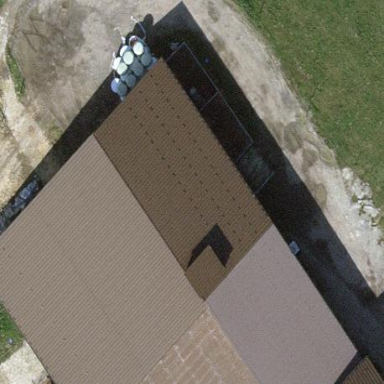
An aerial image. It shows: View of roof of building.